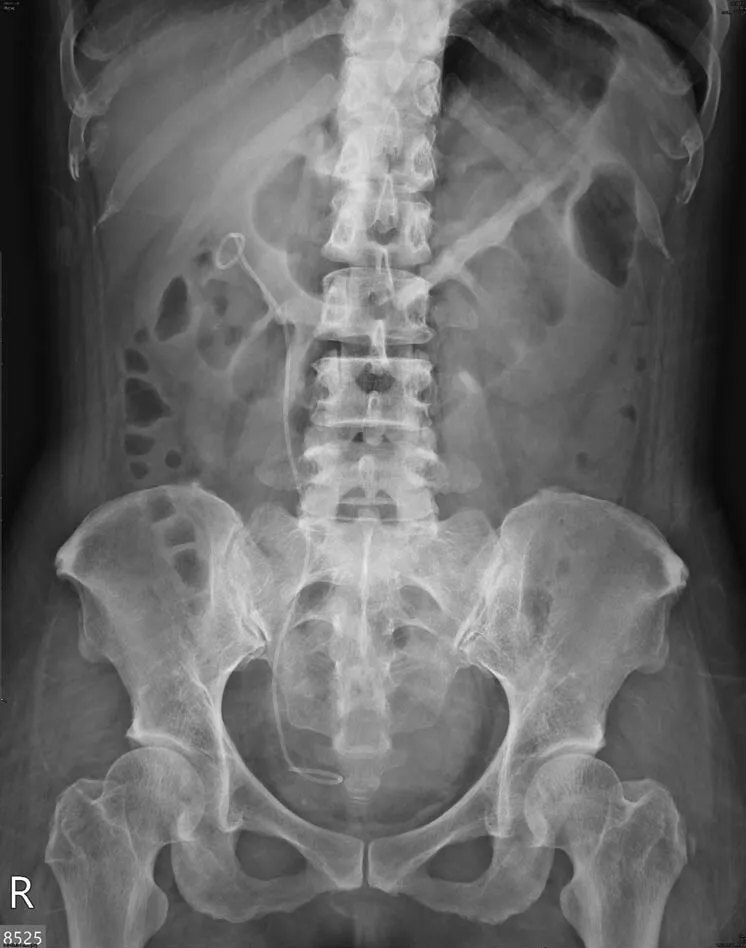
Postoperative KUB showed disappearance of the radiopaque lesion at right kidney area. Right double J ureteral stent were in situ.
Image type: radiology (x_ray)